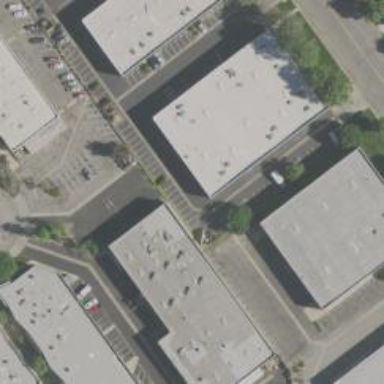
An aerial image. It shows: Warehouse.